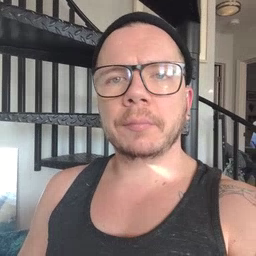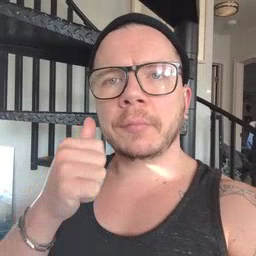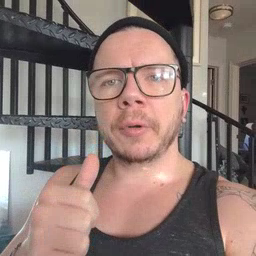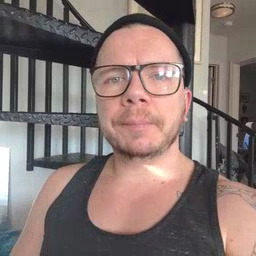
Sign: girl